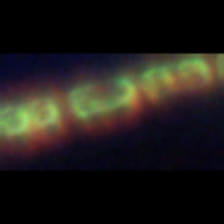
Taxon: Skeletonema
Group: Diatoms